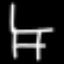
Label: chair